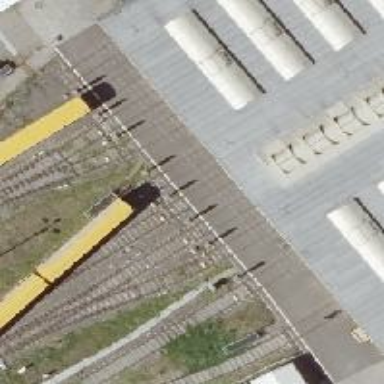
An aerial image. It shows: Yard used for servicing electrified rail. The rail is electrified from the top.